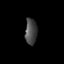
Tissue: prostate
Cell type: T cells
Senescence score: 0.3428
Nuclear area (px): 302
Mean DAPI intensity: 73.321